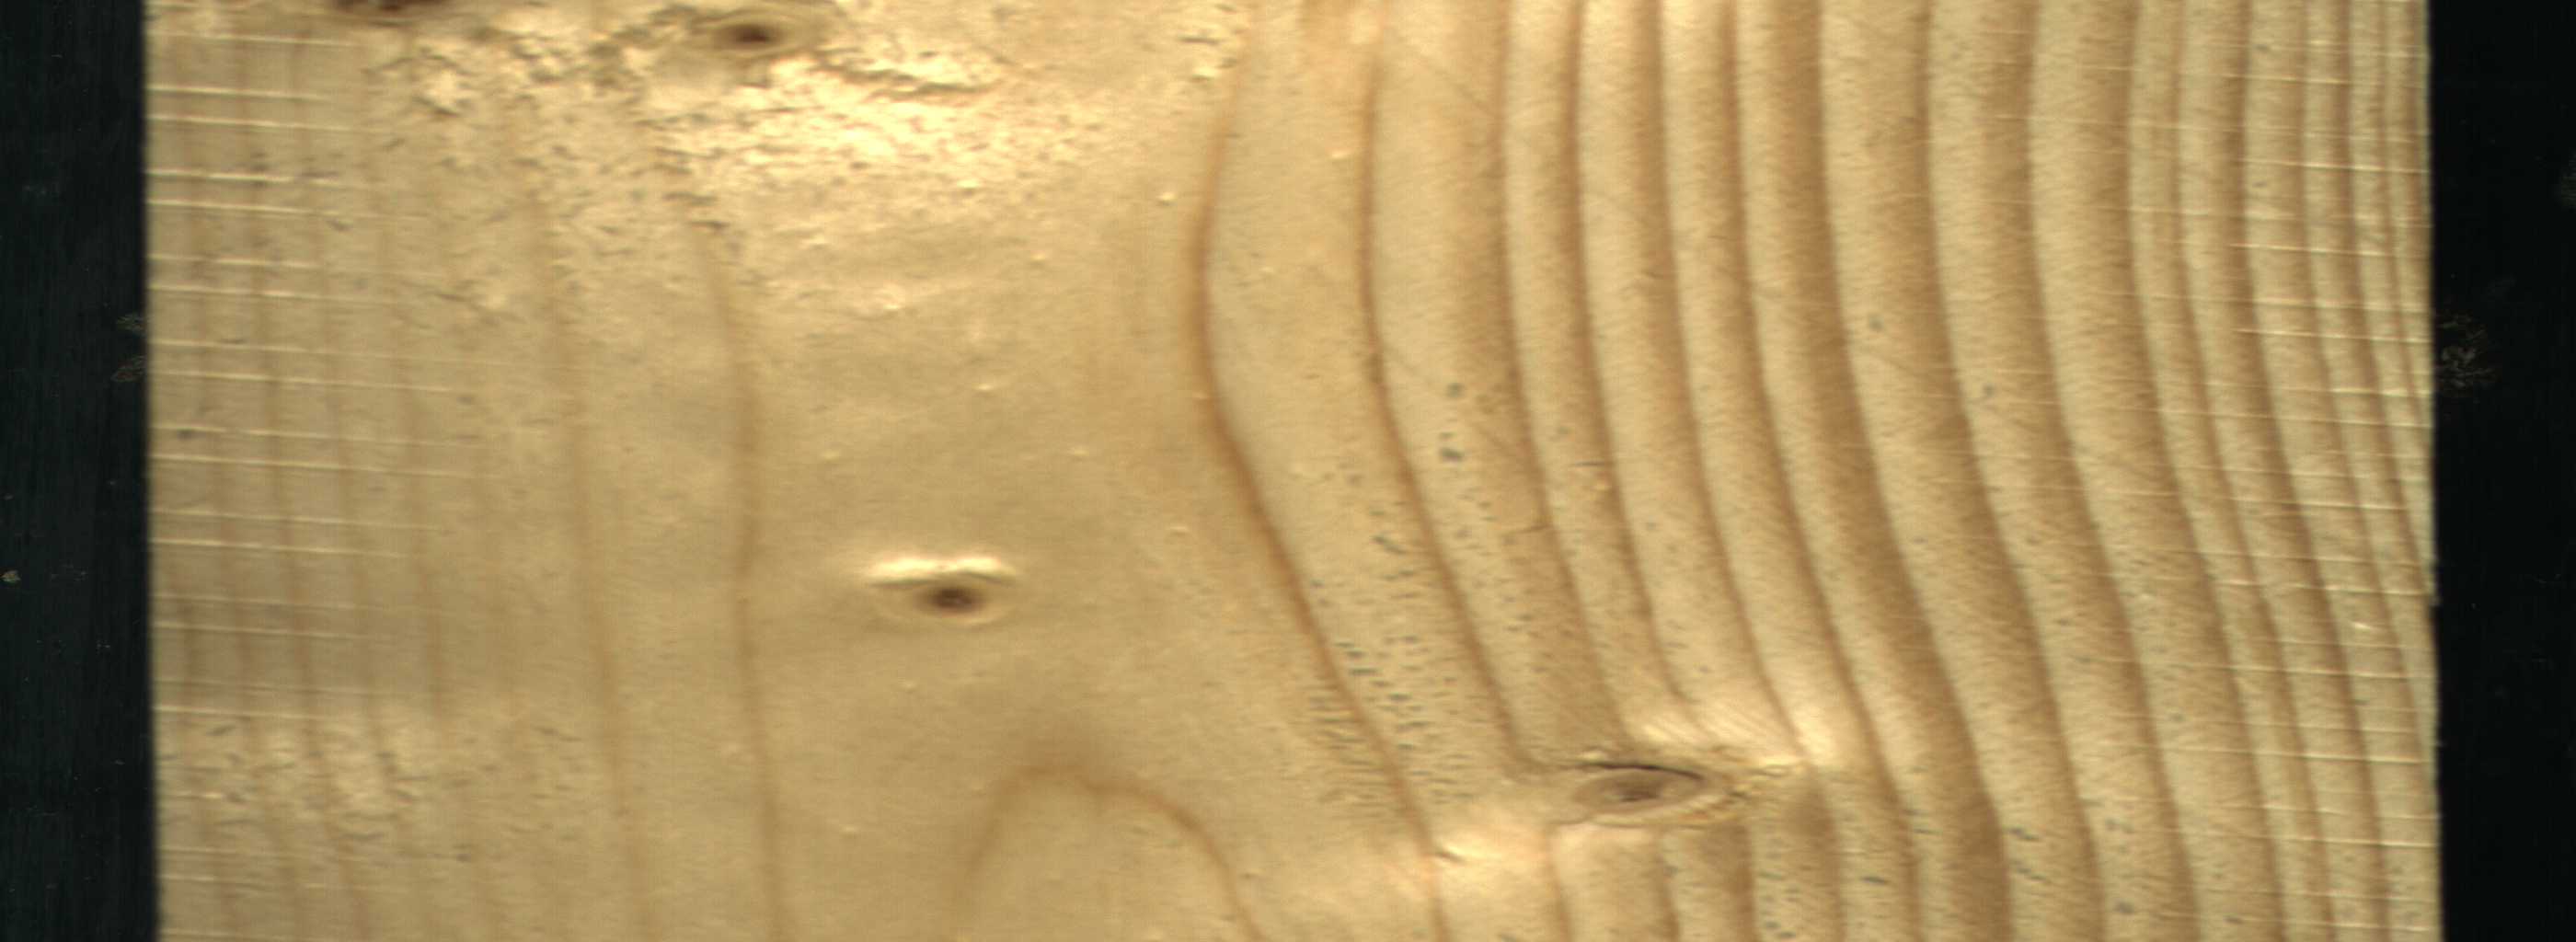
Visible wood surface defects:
Live_Knot
Live_Knot
Live_Knot
Live_Knot